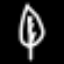
Label: leaf